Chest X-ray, AP view. Patient: 9 years old, sex M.
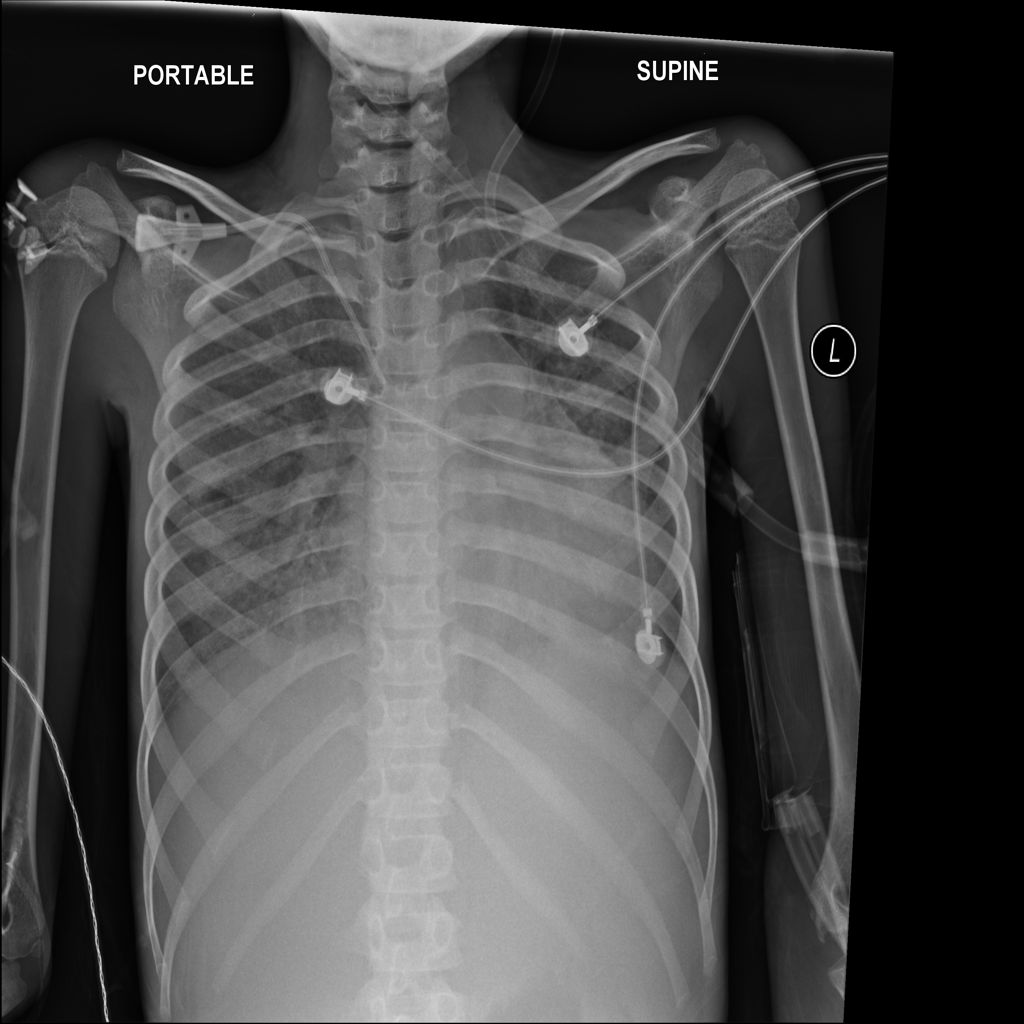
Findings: Infiltration